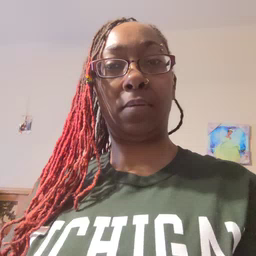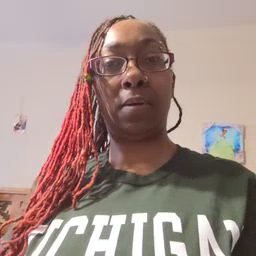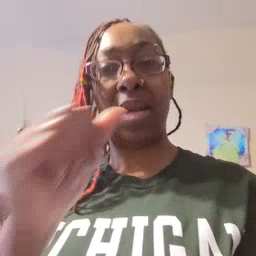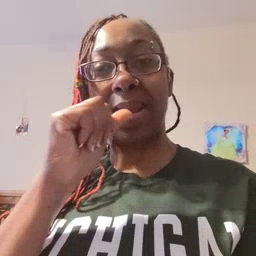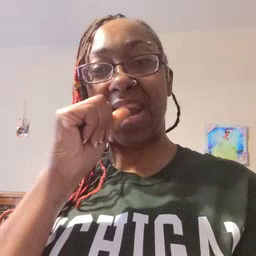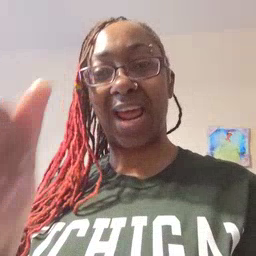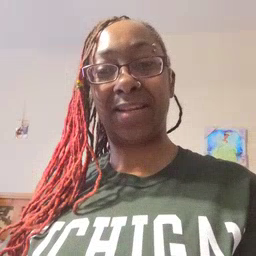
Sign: nuts